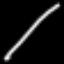
Label: frog